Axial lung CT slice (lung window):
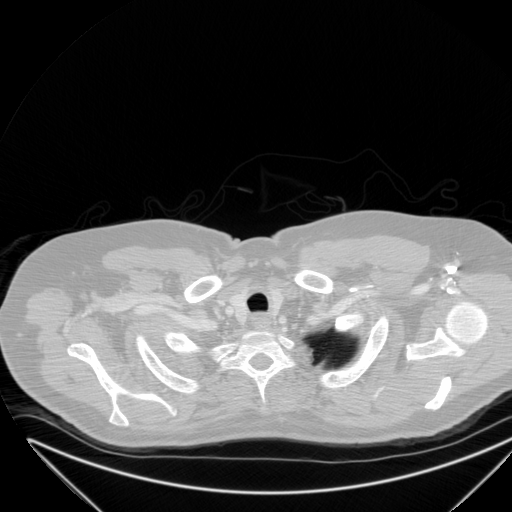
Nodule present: no